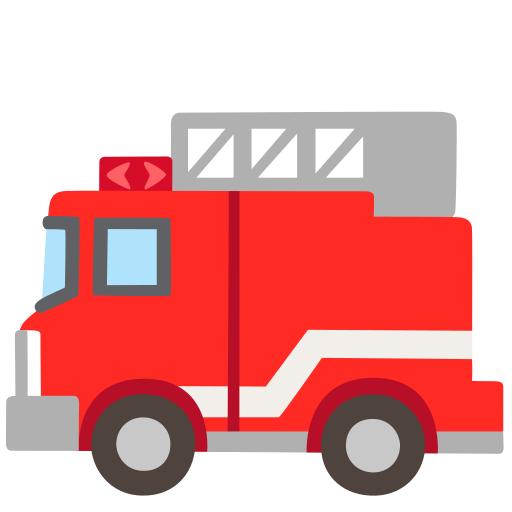
Emoji: 🚒